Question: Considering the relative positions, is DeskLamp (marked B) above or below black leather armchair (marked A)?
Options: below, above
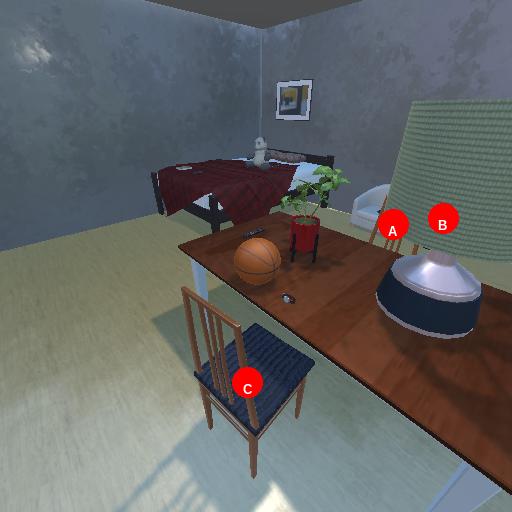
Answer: below